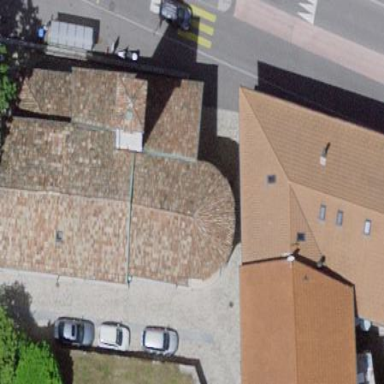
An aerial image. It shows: Building that serves as place of worship.